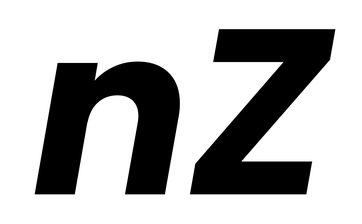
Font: Poppins-BoldItalic